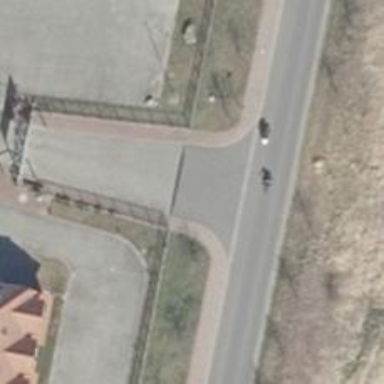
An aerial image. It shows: Sidewalk along the footway.